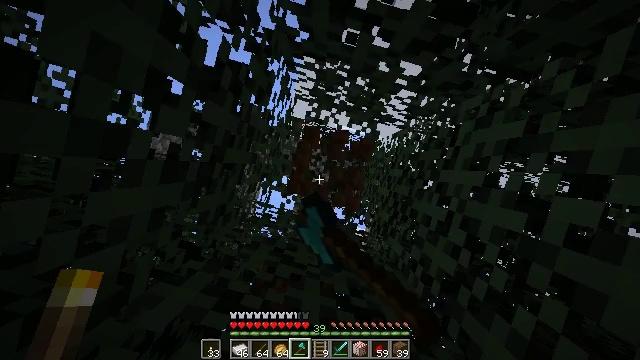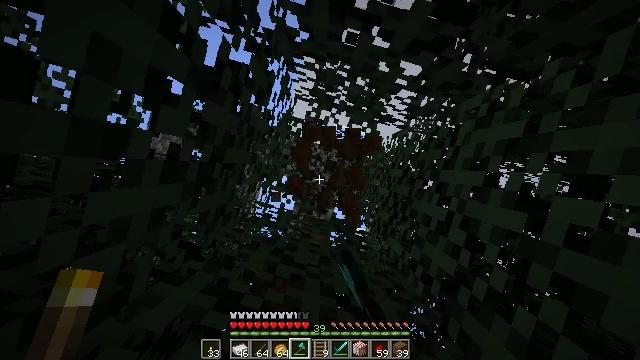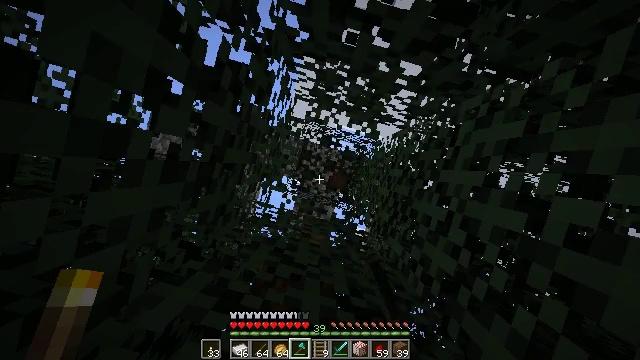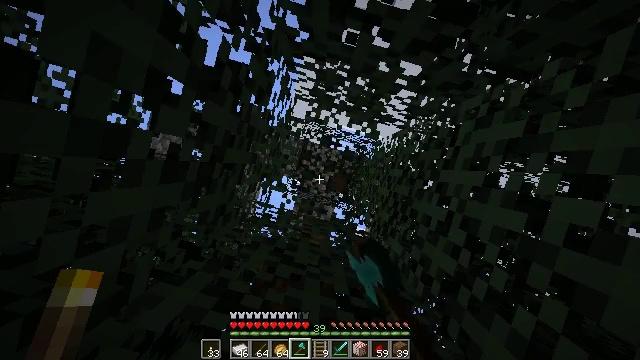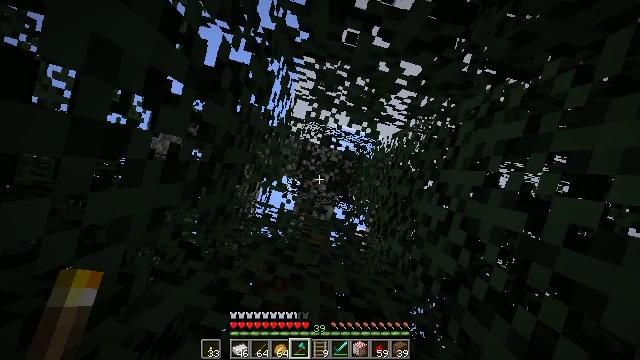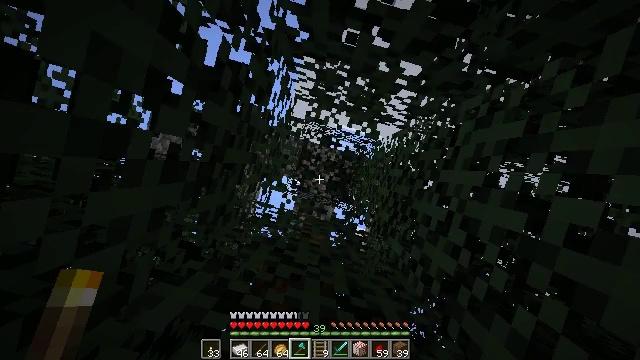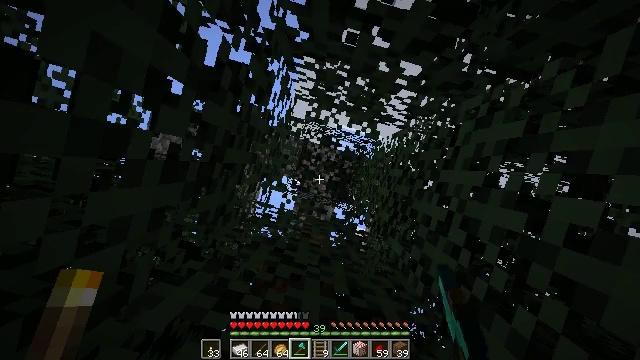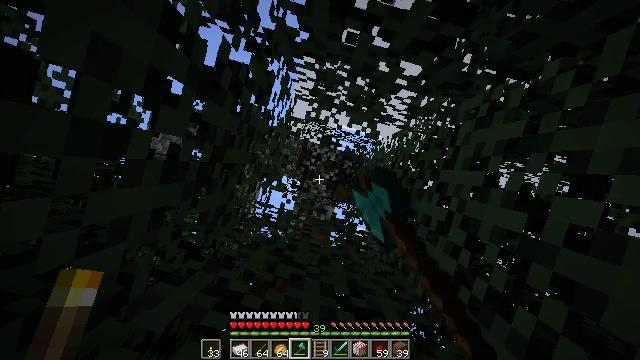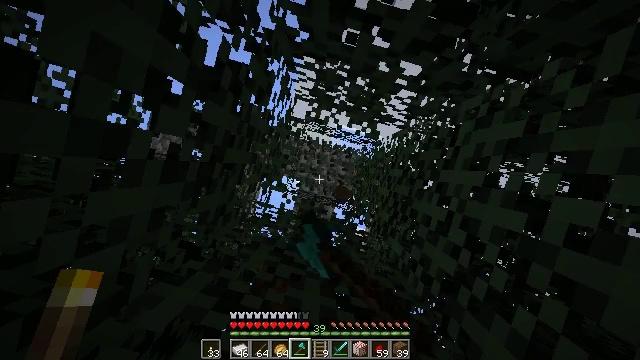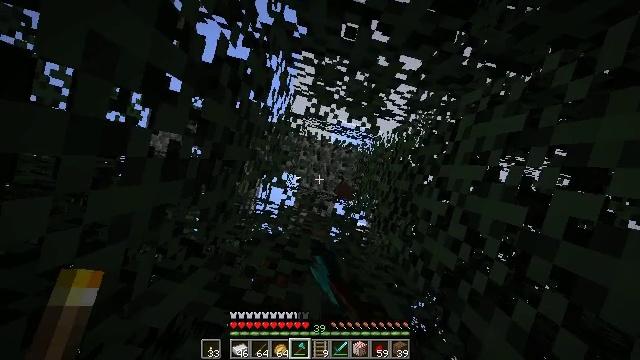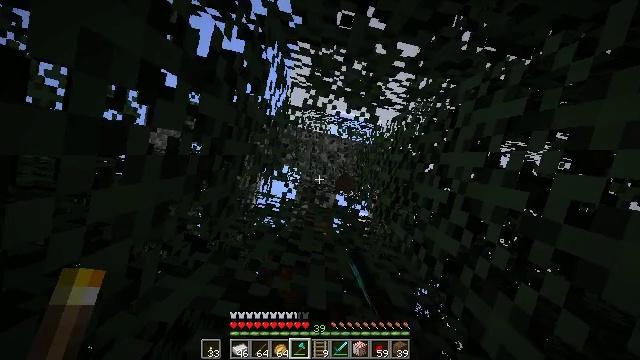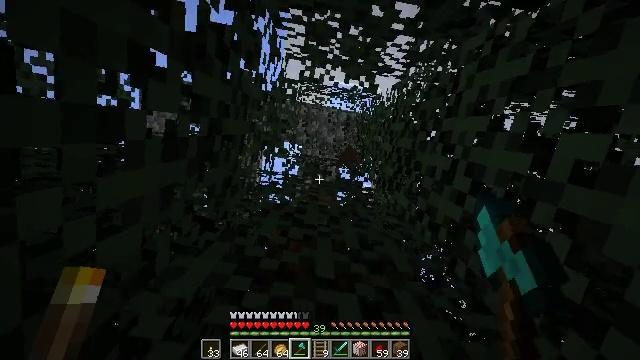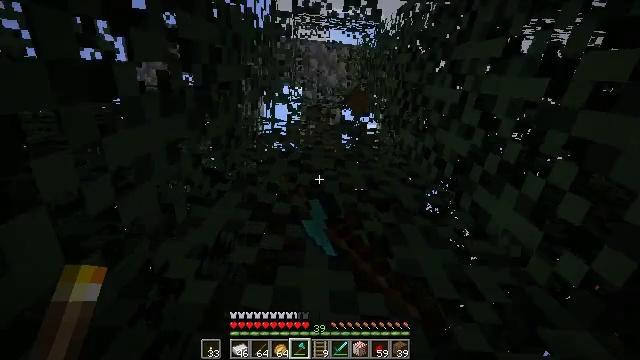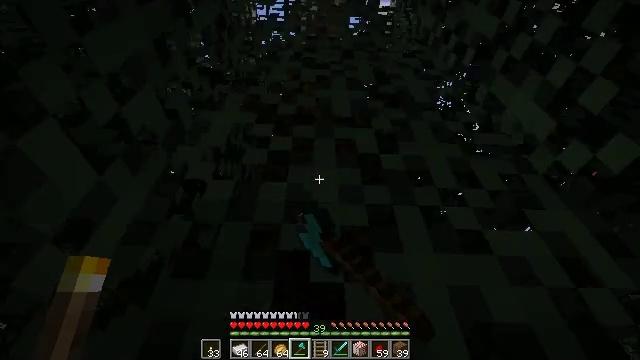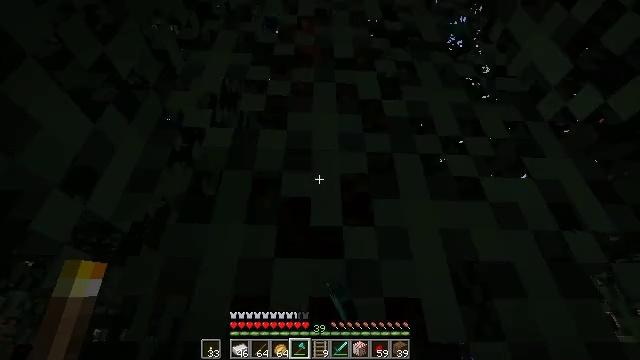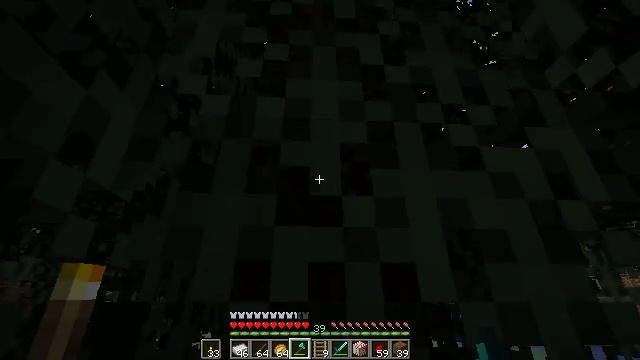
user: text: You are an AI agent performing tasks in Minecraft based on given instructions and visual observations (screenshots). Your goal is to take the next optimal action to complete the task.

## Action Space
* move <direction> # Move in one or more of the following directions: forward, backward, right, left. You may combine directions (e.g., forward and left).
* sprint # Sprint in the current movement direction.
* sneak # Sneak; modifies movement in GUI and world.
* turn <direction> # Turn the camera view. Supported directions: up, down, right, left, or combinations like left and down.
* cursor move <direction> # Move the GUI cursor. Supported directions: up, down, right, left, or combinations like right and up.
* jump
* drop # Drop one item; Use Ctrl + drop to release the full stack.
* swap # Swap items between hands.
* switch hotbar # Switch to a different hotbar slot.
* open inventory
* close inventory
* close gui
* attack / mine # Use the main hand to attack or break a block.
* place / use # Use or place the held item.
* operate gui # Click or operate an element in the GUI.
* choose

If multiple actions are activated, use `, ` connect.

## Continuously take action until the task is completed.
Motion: motion action
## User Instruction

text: Gather spruce leaves to collect foliage.
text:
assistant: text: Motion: attack / mine
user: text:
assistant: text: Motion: attack / mine
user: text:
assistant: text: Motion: attack / mine
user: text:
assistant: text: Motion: attack / mine
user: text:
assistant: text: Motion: attack / mine
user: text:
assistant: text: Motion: attack / mine
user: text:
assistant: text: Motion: attack / mine
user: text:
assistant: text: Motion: attack / mine
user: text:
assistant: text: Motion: attack / mine
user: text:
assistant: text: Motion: turn left and down, attack / mine
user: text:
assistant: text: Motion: turn left and down, attack / mine
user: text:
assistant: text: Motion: turn left and down, attack / mine
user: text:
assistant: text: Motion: turn left and down, attack / mine
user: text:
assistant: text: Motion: turn down, attack / mine
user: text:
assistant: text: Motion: turn down, attack / mine
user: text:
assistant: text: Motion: turn down, attack / mine
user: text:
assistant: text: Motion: turn right and down, attack / mine
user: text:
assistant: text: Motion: turn right and down, attack / mine
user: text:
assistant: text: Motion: turn down, attack / mine
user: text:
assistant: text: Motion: attack / mine
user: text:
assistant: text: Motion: attack / mine
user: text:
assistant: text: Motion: attack / mine
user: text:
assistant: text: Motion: attack / mine
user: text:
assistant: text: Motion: attack / mine
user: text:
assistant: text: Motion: turn down, attack / mine
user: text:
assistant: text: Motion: turn down, attack / mine
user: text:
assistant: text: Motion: attack / mine